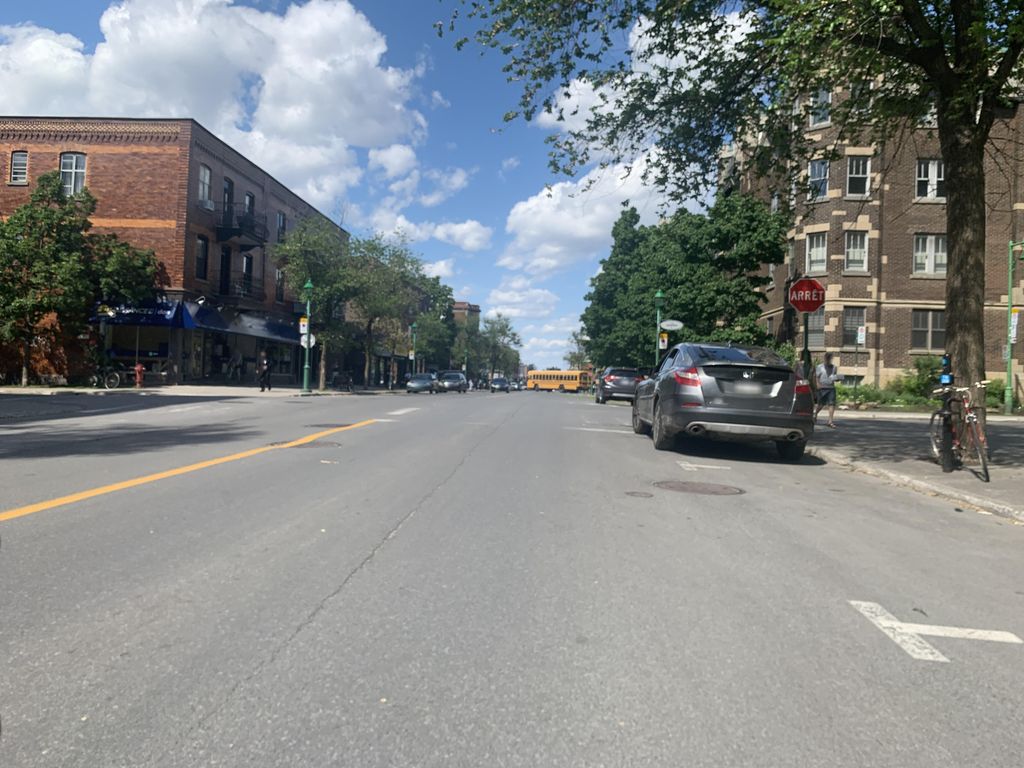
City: montreal